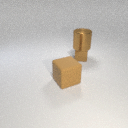
small brown metal cube below large brown metal cylinder